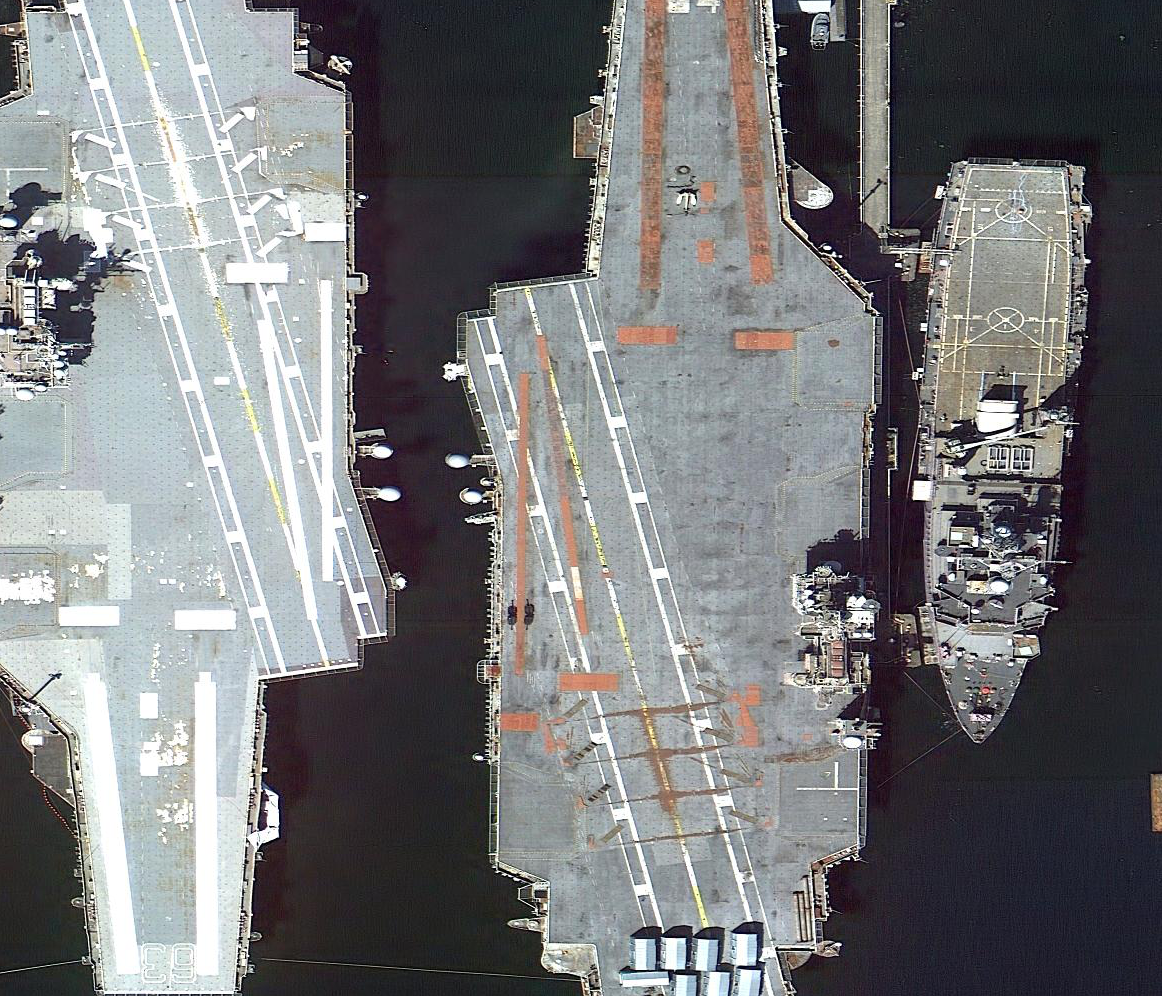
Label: aircraft_carrier